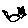
Label: cat